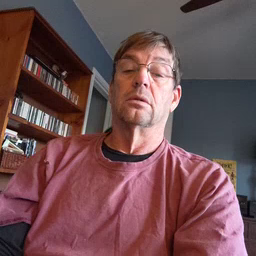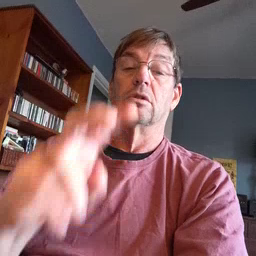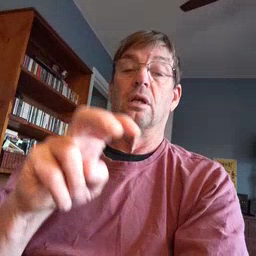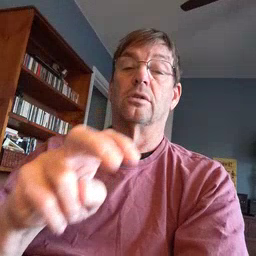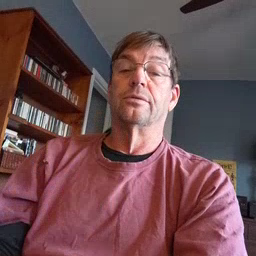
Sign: chair